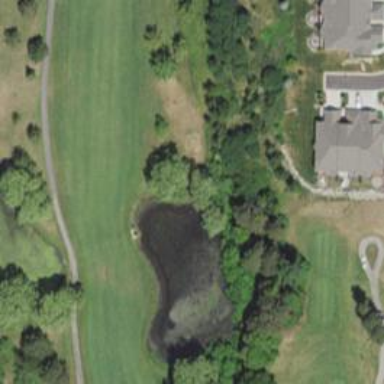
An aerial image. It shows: Water hazard in golf course. The hazard is natural water feature.